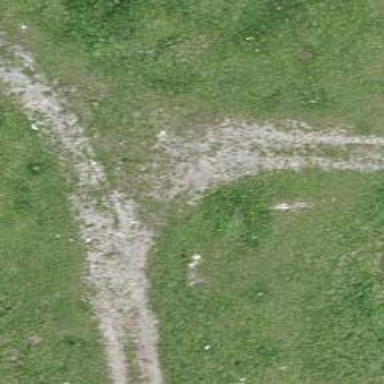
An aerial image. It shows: Track with grade 3 surface.